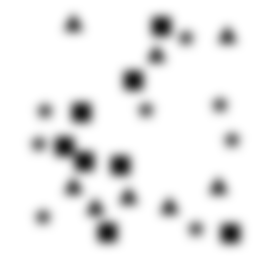
Squares: 8
Triangles: 8
Stars: 8
Total shapes: 24